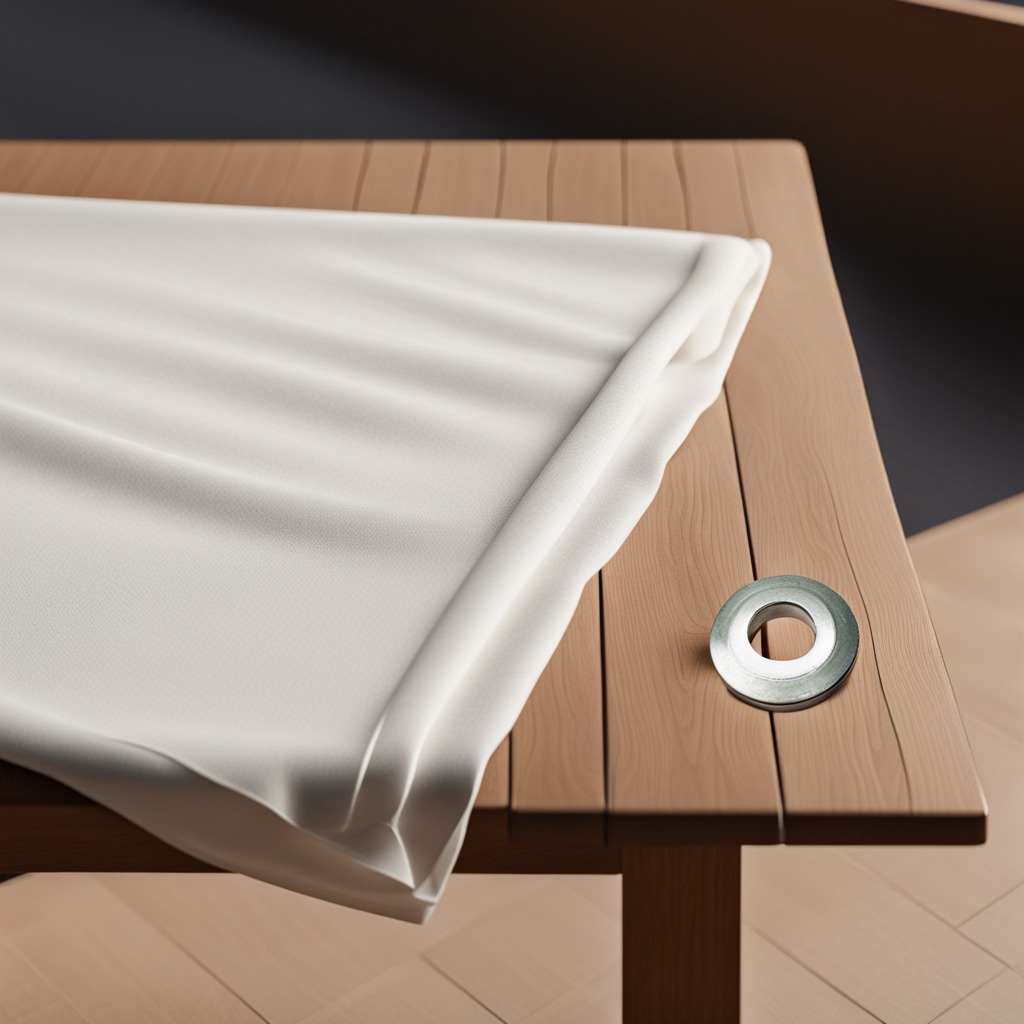
A flat metal washer lies on a clean wooden table covered with a plain fabric table cloth in an outdoor workshop during daytime bright natural light soft shadows worn but beneath the cloth.